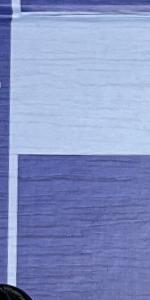
Label: Empty